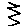
Label: zigzag